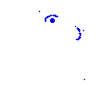
Particle: pion